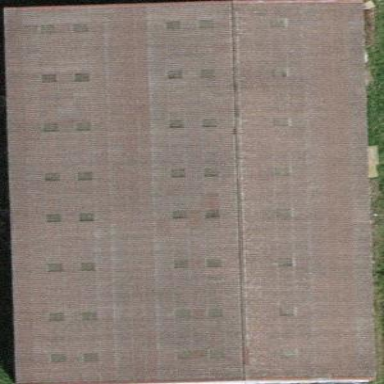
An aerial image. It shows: Farm auxiliary building.